Field crop: maize
Growth stage: 1
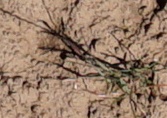
Species: lolium